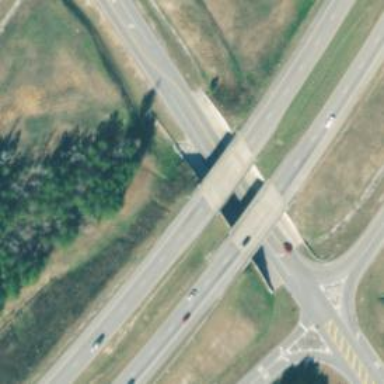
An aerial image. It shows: Bridge on motorway expressway.